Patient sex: M
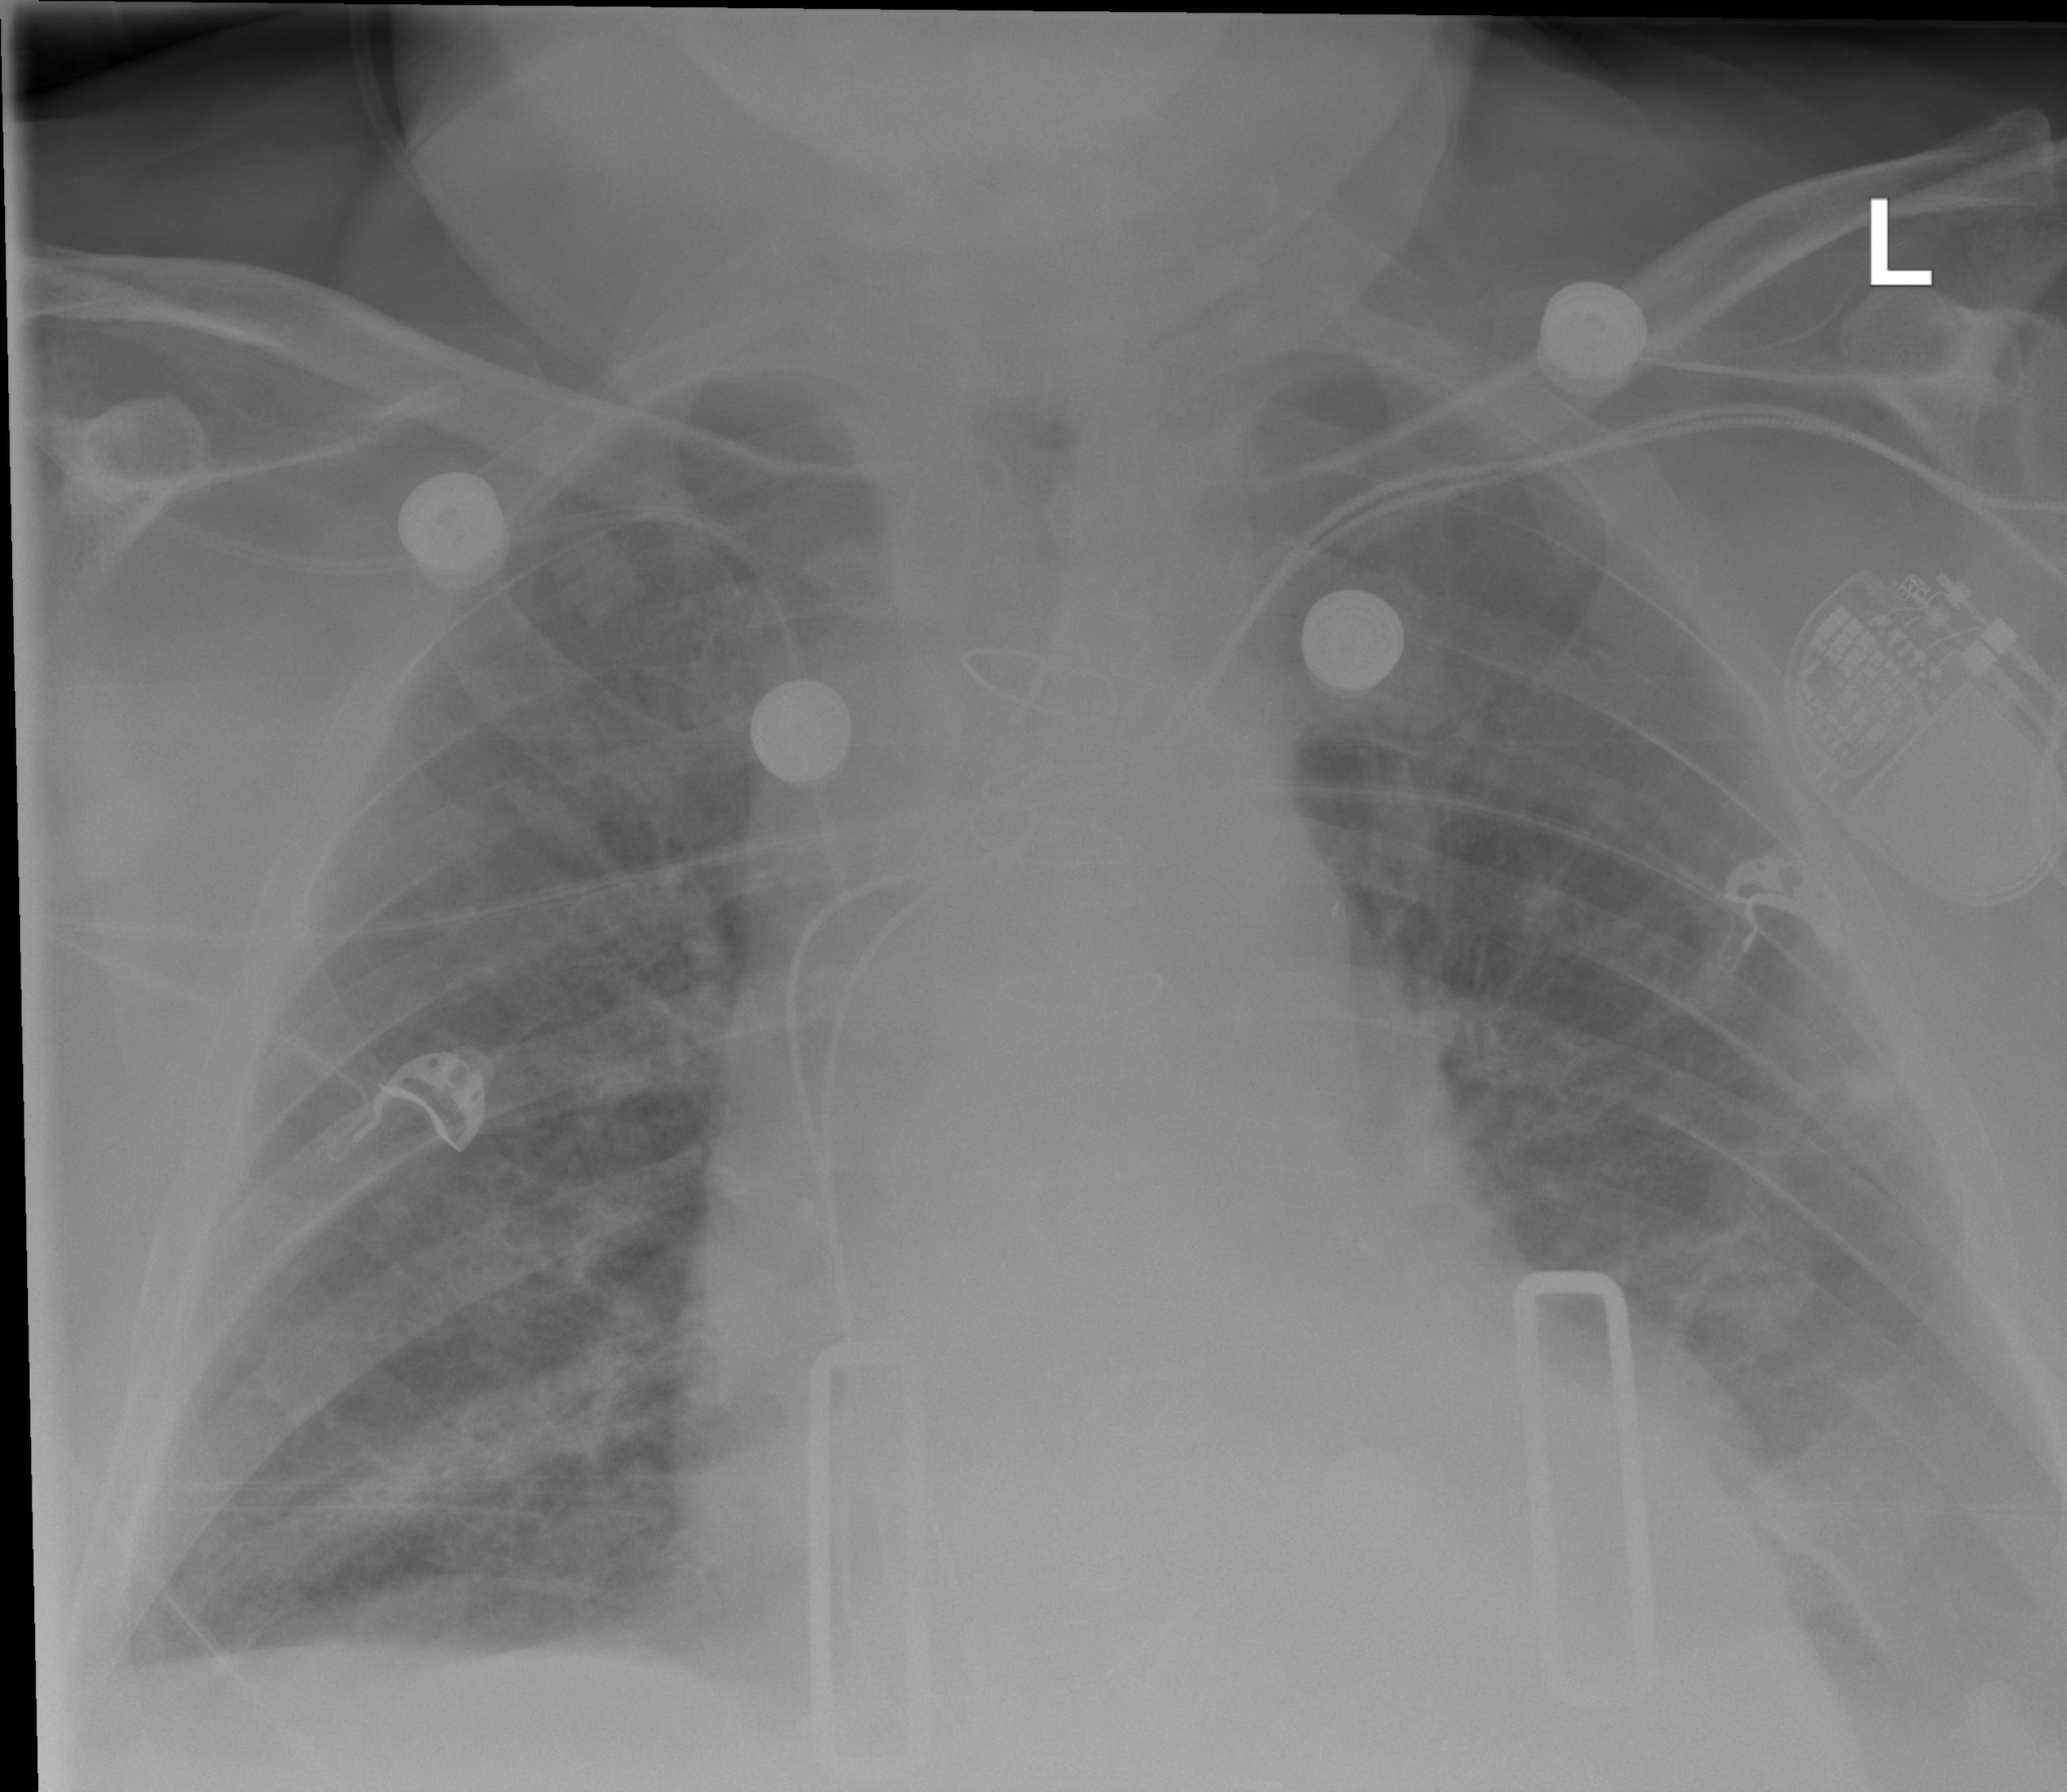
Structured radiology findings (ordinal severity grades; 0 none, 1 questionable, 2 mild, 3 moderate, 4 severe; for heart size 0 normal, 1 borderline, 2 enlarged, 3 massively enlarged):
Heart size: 2
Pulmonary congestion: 2
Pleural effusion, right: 0
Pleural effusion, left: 2
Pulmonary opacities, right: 0
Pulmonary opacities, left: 0
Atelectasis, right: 2
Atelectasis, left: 2